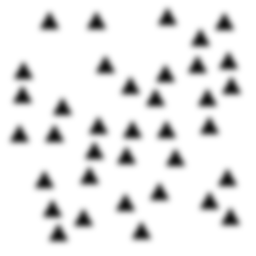
Squares: 0
Triangles: 36
Stars: 0
Total shapes: 36